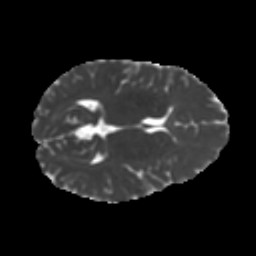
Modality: MD
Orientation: axial
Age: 31
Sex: female
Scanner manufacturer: ge
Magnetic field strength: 3 T
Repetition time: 7.8 s
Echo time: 0.0606 s